Question: I used <URL> model and make them available at sign_up and edit forms.
Everything works fine but from time to time (and it happens pretty often) specifically when I sign in, sign out or edit user (so I assume the problem is related to sessions), I get the following error:

Is there any logic that I can add to my code above to present this issue?
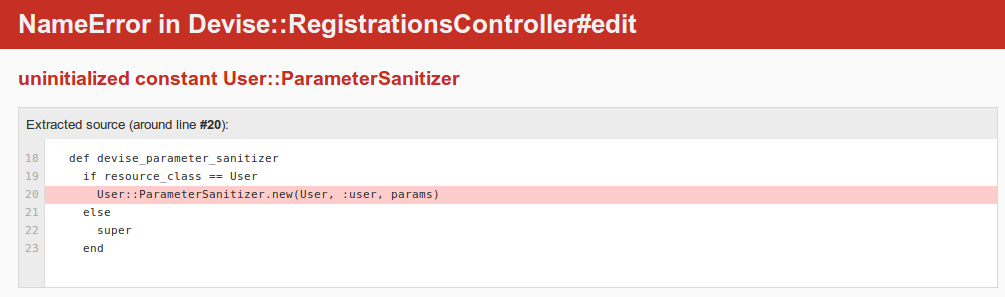
Answer: I know this was a little while ago but wanted to put an answer here because this actually took me a bit to solve and other people might have a similar issue.
Because you used an initializer to load the User:ParameterSanitizer when you change the application controller or anything that would cause it to reload (because you are in debug mode) the initialization is lost.
This is easy to test to confirm this is what was happening to you:
First: start the server fresh and go to your login page: should work.
Next: modify application_controller.rb (just put a space somewhere and hit save)
Next: visit your login page again (not working anymore) :(